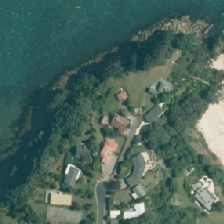
Land cover: urban_build_up